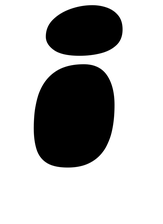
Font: Gluten_Black